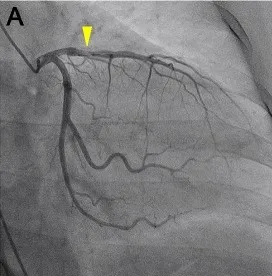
Coronary angiography. A. Right anterior oblique and caudal view.
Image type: radiology (x_ray)